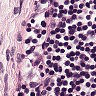
Metastatic tissue present: no